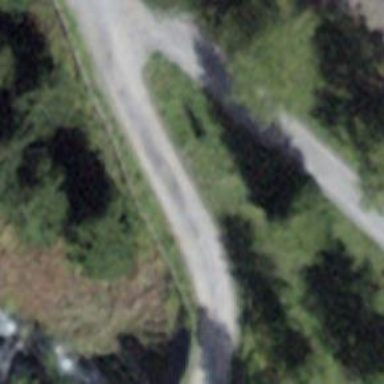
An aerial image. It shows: Unpaved unclassified road.